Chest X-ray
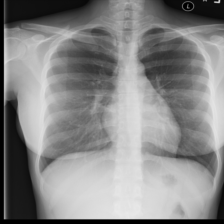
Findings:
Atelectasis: negative
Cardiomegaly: negative
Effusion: negative
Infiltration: negative
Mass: negative
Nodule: negative
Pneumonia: negative
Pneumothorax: negative
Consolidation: negative
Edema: negative
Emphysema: negative
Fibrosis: negative
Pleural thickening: negative
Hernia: negative